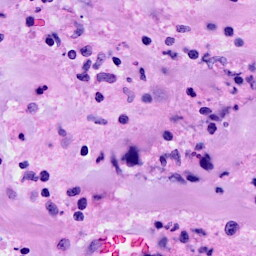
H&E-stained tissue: Breast